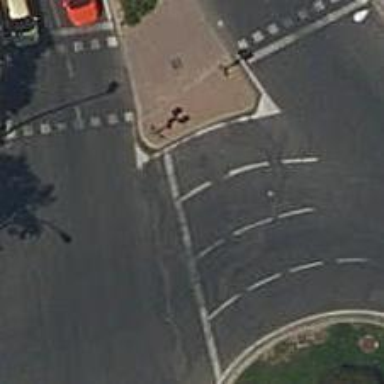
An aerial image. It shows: Tertiary road made of asphalt leading to roundabout junction.